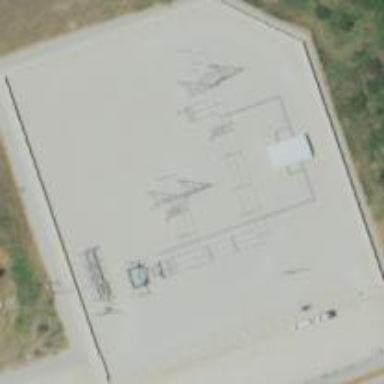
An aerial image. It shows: Distribution level power substation surrounded by fence.